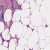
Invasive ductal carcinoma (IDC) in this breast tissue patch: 0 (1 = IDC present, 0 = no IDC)